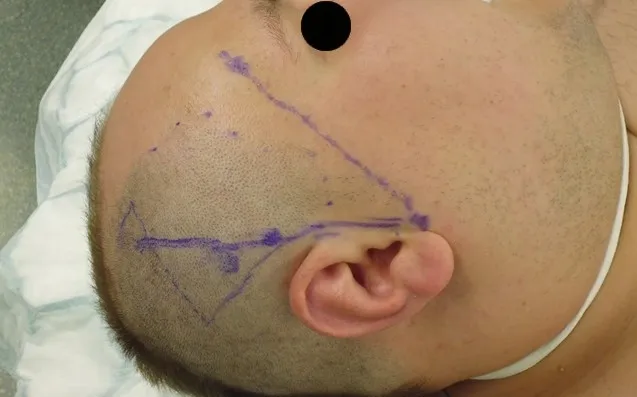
Intraoperative marking.
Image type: medical_photograph (other_medical_photograph)